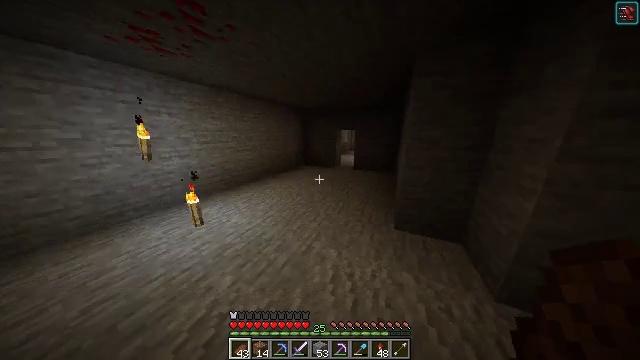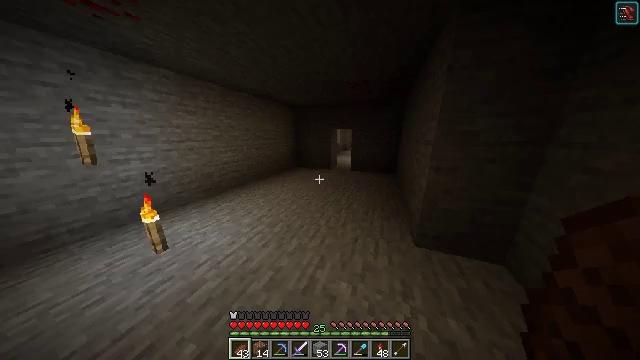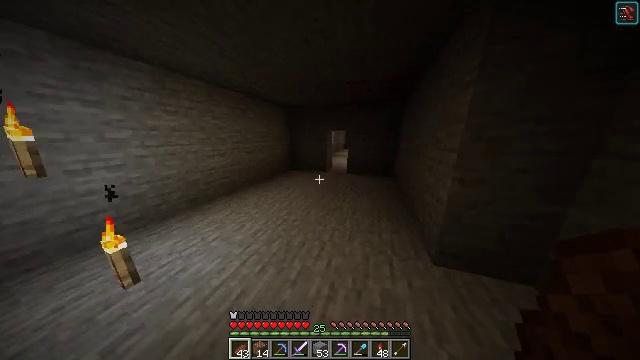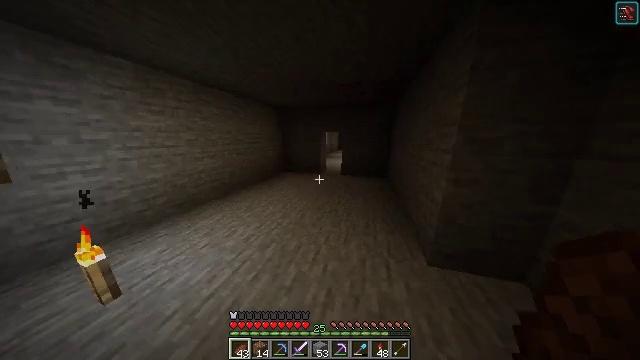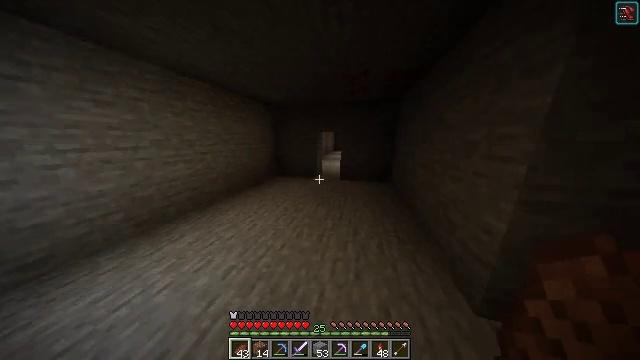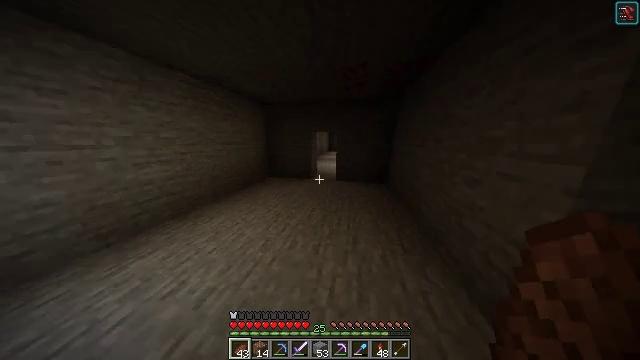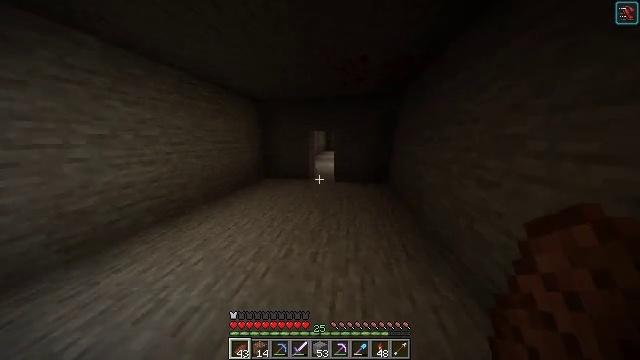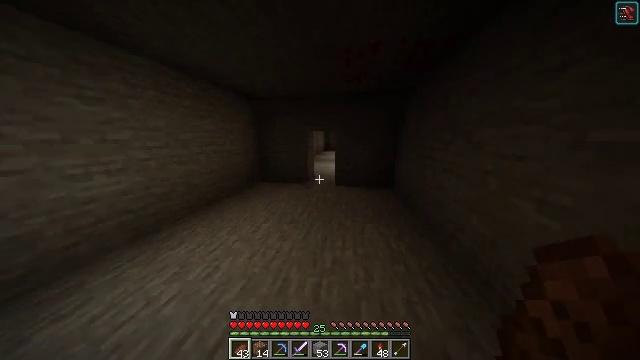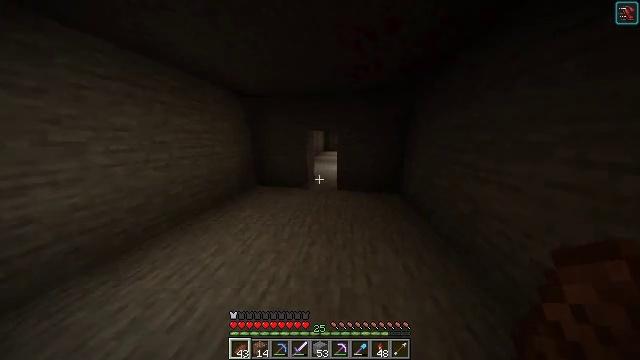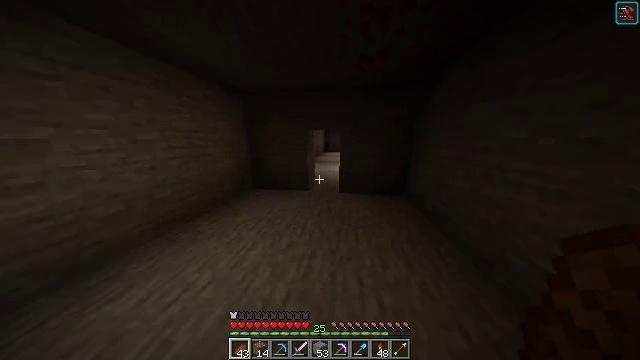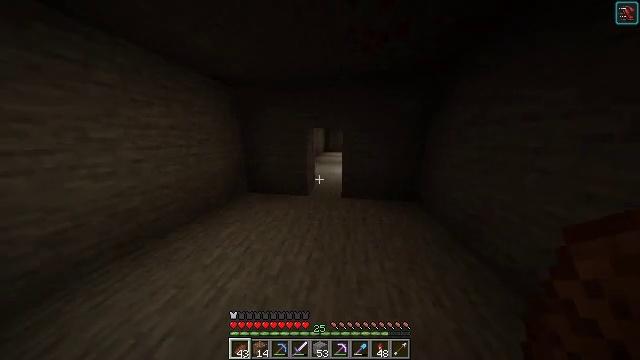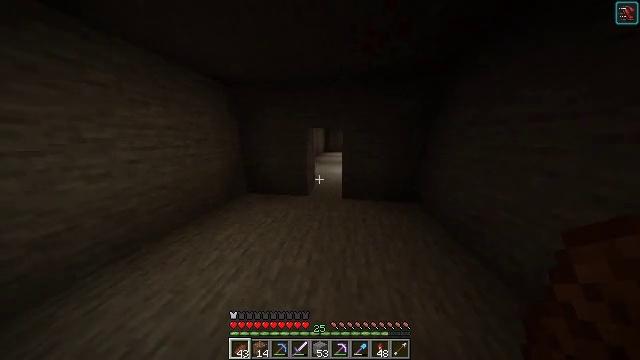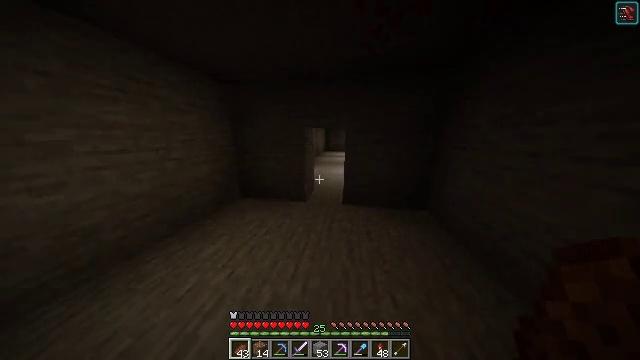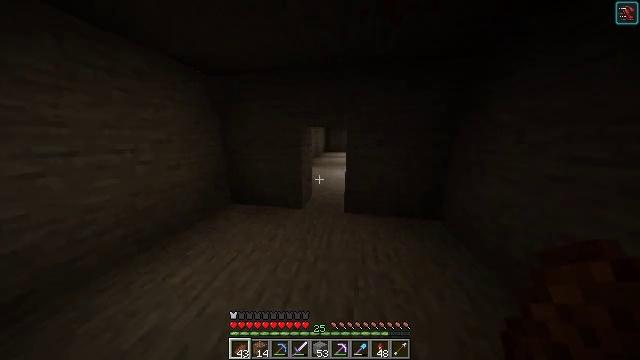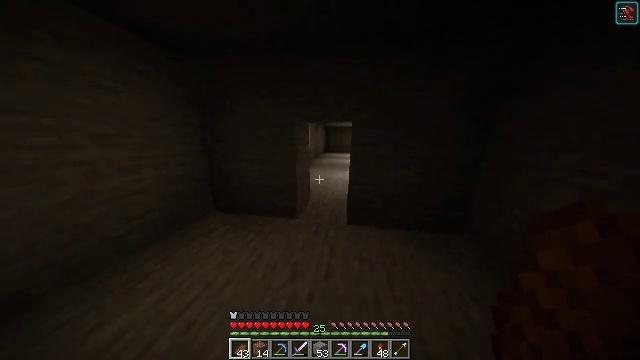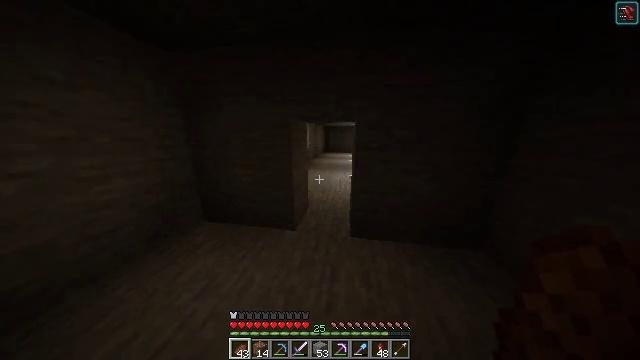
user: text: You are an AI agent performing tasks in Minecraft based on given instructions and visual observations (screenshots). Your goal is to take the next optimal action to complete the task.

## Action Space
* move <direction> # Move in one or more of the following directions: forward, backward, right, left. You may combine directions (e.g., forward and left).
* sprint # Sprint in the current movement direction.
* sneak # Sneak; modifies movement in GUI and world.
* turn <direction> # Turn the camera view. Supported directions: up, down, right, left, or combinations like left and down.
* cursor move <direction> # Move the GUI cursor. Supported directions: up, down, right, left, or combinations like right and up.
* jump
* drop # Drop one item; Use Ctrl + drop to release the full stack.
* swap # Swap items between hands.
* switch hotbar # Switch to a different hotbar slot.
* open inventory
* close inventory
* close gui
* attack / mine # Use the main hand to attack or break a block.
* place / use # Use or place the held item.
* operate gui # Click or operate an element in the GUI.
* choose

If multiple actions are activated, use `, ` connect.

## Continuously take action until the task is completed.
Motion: motion action
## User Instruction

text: Combat the slime.
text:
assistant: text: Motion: move forward and move left, turn right
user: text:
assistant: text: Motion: move forward and move left, turn right
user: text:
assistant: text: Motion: move forward, turn right
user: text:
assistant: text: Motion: move forward, turn right
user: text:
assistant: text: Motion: move forward, turn right
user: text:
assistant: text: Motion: move forward, turn right
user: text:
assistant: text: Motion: move forward
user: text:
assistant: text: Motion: move forward
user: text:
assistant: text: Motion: move forward
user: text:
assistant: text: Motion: move forward
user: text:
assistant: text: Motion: move forward
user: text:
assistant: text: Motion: move forward
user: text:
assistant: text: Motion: move forward
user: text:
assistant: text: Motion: move forward
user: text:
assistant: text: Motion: move forward
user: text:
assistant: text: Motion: move forward
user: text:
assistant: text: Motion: move forward
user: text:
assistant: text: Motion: move forward
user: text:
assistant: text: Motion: move forward
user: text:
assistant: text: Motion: move forward, turn right
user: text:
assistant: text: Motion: move forward, turn right
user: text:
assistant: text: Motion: move forward, turn right
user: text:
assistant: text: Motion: move forward, turn right
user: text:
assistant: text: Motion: move forward, turn right
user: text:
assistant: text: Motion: move forward, turn right
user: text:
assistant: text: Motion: move forward, turn right
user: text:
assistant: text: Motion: move forward, turn right
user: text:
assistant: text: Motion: move forward and move left, turn right
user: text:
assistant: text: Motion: move forward and move left, turn right
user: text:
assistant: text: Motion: move forward and move left, turn right